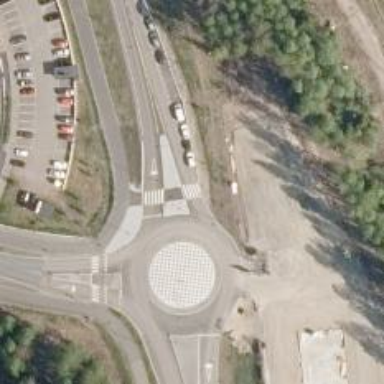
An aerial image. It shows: Crossing on asphalt cycleway.